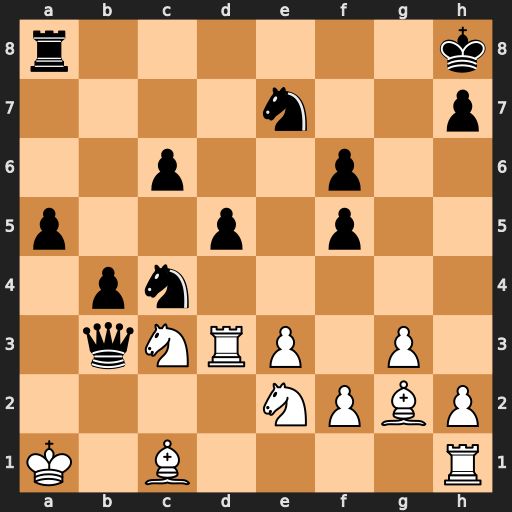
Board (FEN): r6k/4n2p/2p2p2/p2p1p2/1pn5/1qNRP1P1/4NPBP/K1B4R
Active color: w
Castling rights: -
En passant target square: -
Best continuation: Nd4 Qxc3+ Rxc3